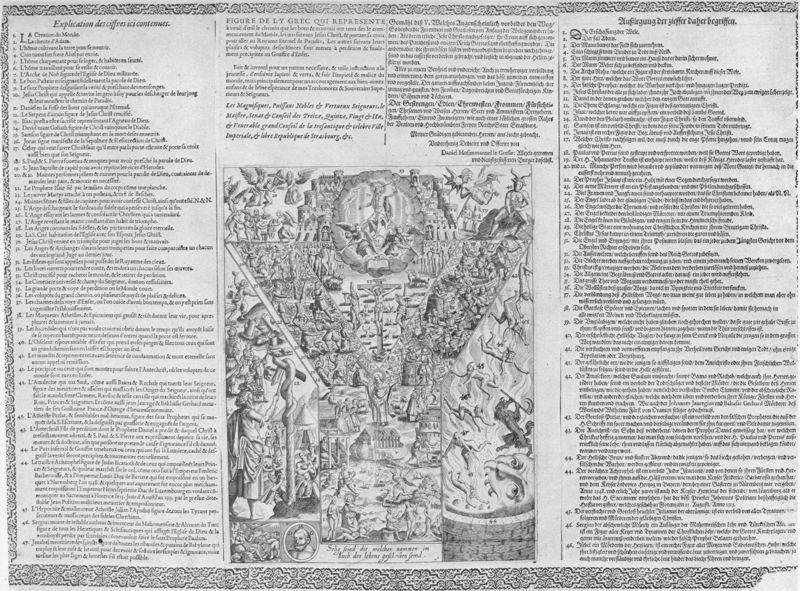
Titel: FIGURE DE L'Y GREC QUI REPRESENTE
Künstler: Daniel Mosimmanuel de Gresle
Standort: Wolfenbüttel
Institution: Herzog August Bibliothek
Schlagwörter: flügel, himmel, kopf, mann, weiß, landschaft, menschen, stadt, grau, köpfe, schwarz, szene, zeichnung, gebäude, muster, ornament, gericht, bibel, gesicht, rahmen, bild, blatt, girlande, brunnen, oval, rund, engel, schrift, grafik, graphik, spalten, rand, figuren, inschrift, zahlen, lamm, buch, medaillon, kreuz, religion, druck, druckgraphik, druckgrafik, radierung, stich, seite, illustration, schwarzweiß, text, zeitung, buchstaben, strafe, beschriftung, überschrift, schlange, dämon, buchdruck, wappen, karte, christus, jesus, kreuzigung, hölle, jüngstes gericht, teufel, höllensturz, sturz, plan, landkarte, zeilen, nummerierung, kupferstich, verse, lettern, flugblatt, auferstehung, abbildung, beschreibung, legende, erklärung, erlöser, dämonen, fratzen, regenbogen, einblattdruck, schächer, mandorla, flugschrift, passion, majuskel, weltenrichter, kolumnen, liste, kopg, weltgericht, aufzählung, index, götzen, melanchton, jüngstes, götze, götzendienst, anweisung, eherne schlange, abbildun, himel#, kalarienberg, christusbuch